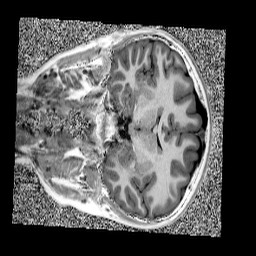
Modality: UNIT1
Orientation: coronal
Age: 11
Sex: male
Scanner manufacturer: siemens
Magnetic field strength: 3 T
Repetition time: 4 s
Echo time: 0.00303 s